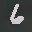
Label: 6